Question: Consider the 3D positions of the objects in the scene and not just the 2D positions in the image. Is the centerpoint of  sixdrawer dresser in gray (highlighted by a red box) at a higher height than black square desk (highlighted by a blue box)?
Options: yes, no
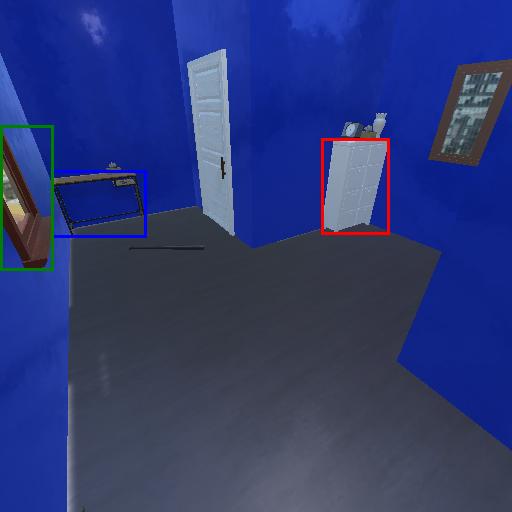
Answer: yes